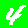
Digit: 4